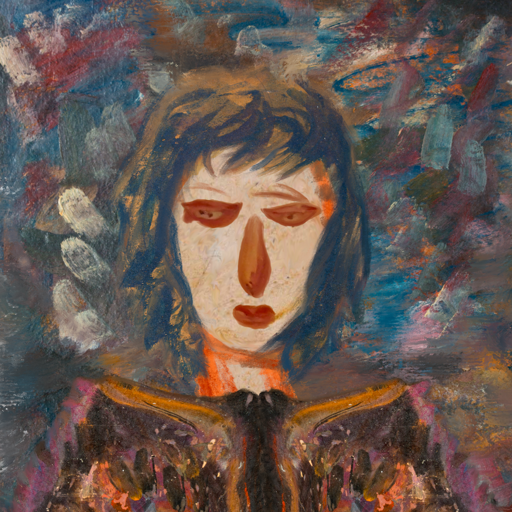
Background: Boggyland, Head And Neck Front: Rupkatha, Face Front: Pious_Lady, Bust: Gypsy_Queen, Hair Front: InTheSun, Head Accessory: Blank, Second Necklace: Blank, Necklace: Blank, Baby: Blank